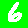
Digit: 6